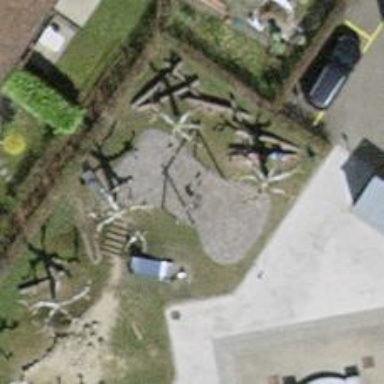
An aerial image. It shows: Playground with swings.